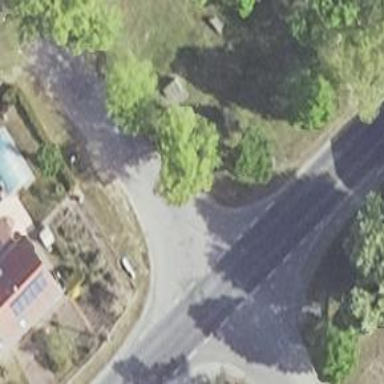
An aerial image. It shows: Road with "give way" sign.